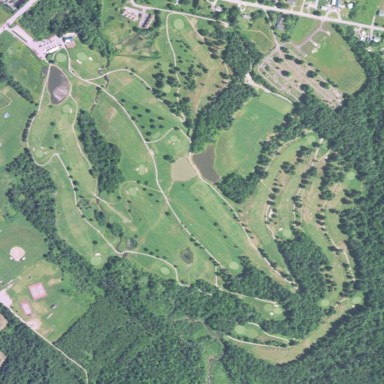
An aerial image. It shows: Golf course surrounded by greenery.